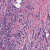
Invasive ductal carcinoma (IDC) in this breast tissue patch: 0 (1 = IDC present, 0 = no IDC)